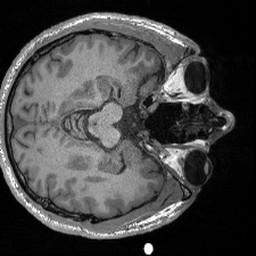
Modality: T1w
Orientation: axial
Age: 31
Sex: male